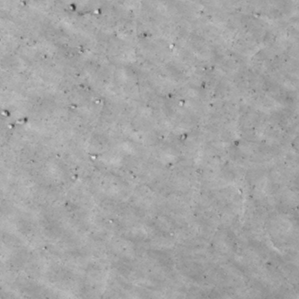
Label: non_frost